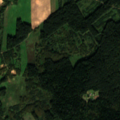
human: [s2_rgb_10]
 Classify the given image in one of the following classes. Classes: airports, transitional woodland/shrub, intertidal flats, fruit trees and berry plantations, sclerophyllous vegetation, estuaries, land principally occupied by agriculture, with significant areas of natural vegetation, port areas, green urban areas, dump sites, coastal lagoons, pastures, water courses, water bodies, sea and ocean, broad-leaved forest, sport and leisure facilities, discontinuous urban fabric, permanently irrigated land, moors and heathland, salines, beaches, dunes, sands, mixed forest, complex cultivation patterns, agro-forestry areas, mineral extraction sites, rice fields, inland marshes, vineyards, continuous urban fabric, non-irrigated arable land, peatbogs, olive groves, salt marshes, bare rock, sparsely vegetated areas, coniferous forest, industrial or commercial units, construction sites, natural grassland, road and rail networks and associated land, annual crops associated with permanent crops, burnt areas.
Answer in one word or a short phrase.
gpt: complex cultivation patterns, coniferous forest, mixed forest, transitional woodland/shrub